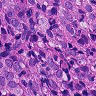
Metastatic tissue present: yes